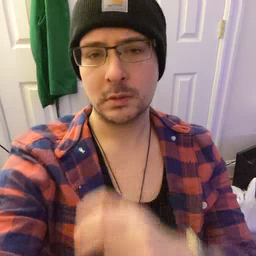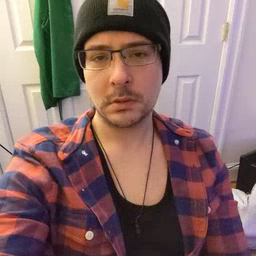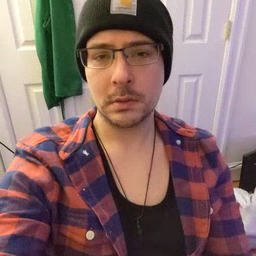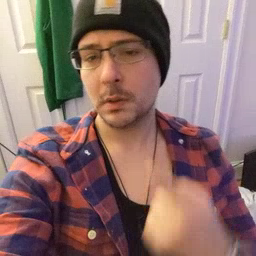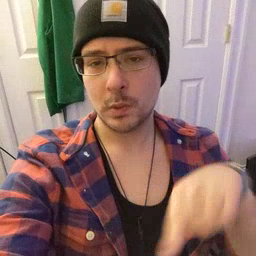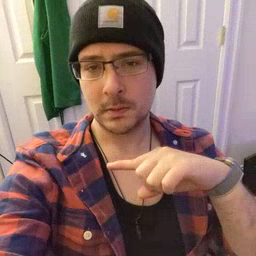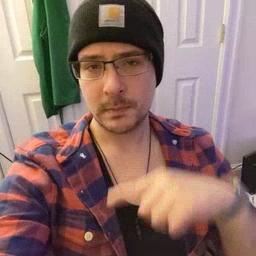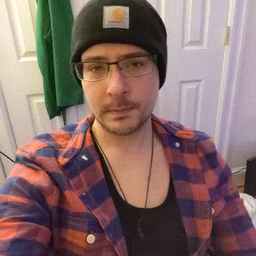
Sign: weus